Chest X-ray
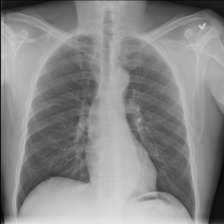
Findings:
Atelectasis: negative
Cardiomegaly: negative
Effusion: negative
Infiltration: negative
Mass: negative
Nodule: negative
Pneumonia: negative
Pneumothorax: negative
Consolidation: negative
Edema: negative
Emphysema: negative
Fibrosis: negative
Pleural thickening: negative
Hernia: negative